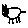
Label: cat